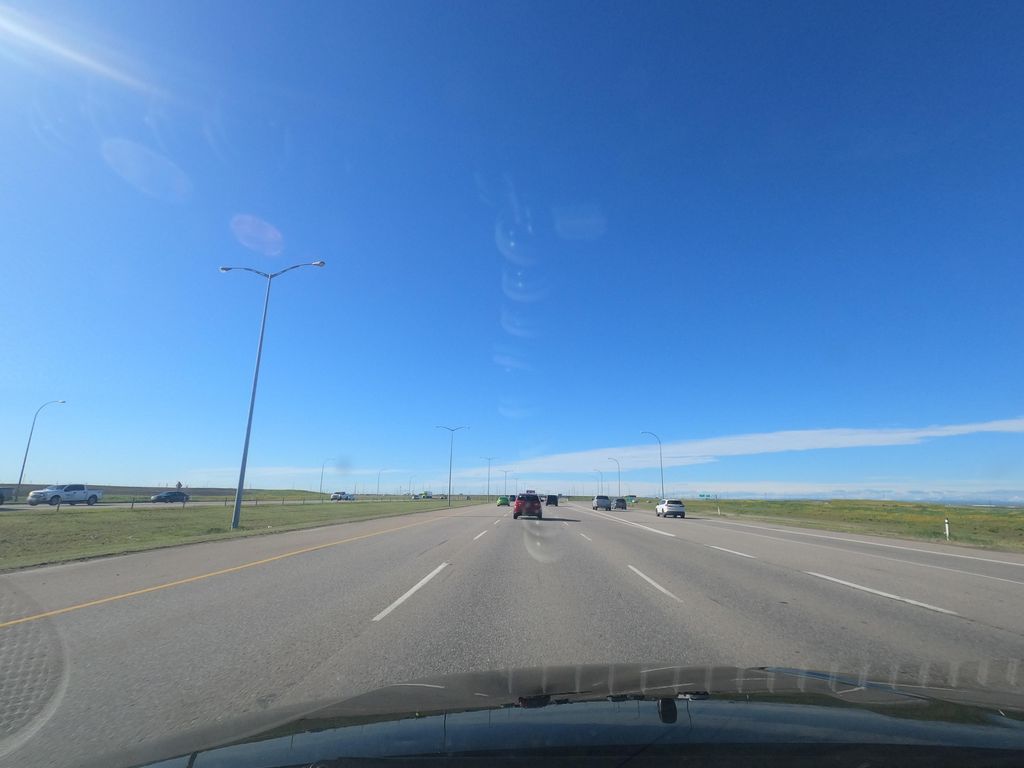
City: calgary